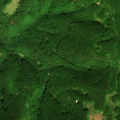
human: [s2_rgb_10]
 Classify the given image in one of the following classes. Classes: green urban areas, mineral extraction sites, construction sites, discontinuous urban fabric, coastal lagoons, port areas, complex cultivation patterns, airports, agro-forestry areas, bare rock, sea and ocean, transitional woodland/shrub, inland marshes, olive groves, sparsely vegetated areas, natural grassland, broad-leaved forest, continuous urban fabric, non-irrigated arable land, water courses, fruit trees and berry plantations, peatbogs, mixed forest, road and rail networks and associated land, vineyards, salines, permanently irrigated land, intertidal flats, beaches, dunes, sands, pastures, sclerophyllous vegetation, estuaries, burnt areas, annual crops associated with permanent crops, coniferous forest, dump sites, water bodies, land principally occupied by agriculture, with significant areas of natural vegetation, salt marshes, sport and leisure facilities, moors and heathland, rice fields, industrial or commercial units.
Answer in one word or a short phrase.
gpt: broad-leaved forest